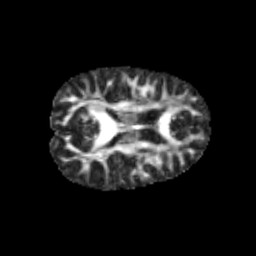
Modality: FA
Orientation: axial
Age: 11
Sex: male
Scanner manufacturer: siemens
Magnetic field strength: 3 T
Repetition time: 3.8 s
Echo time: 0.07 s